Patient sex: F
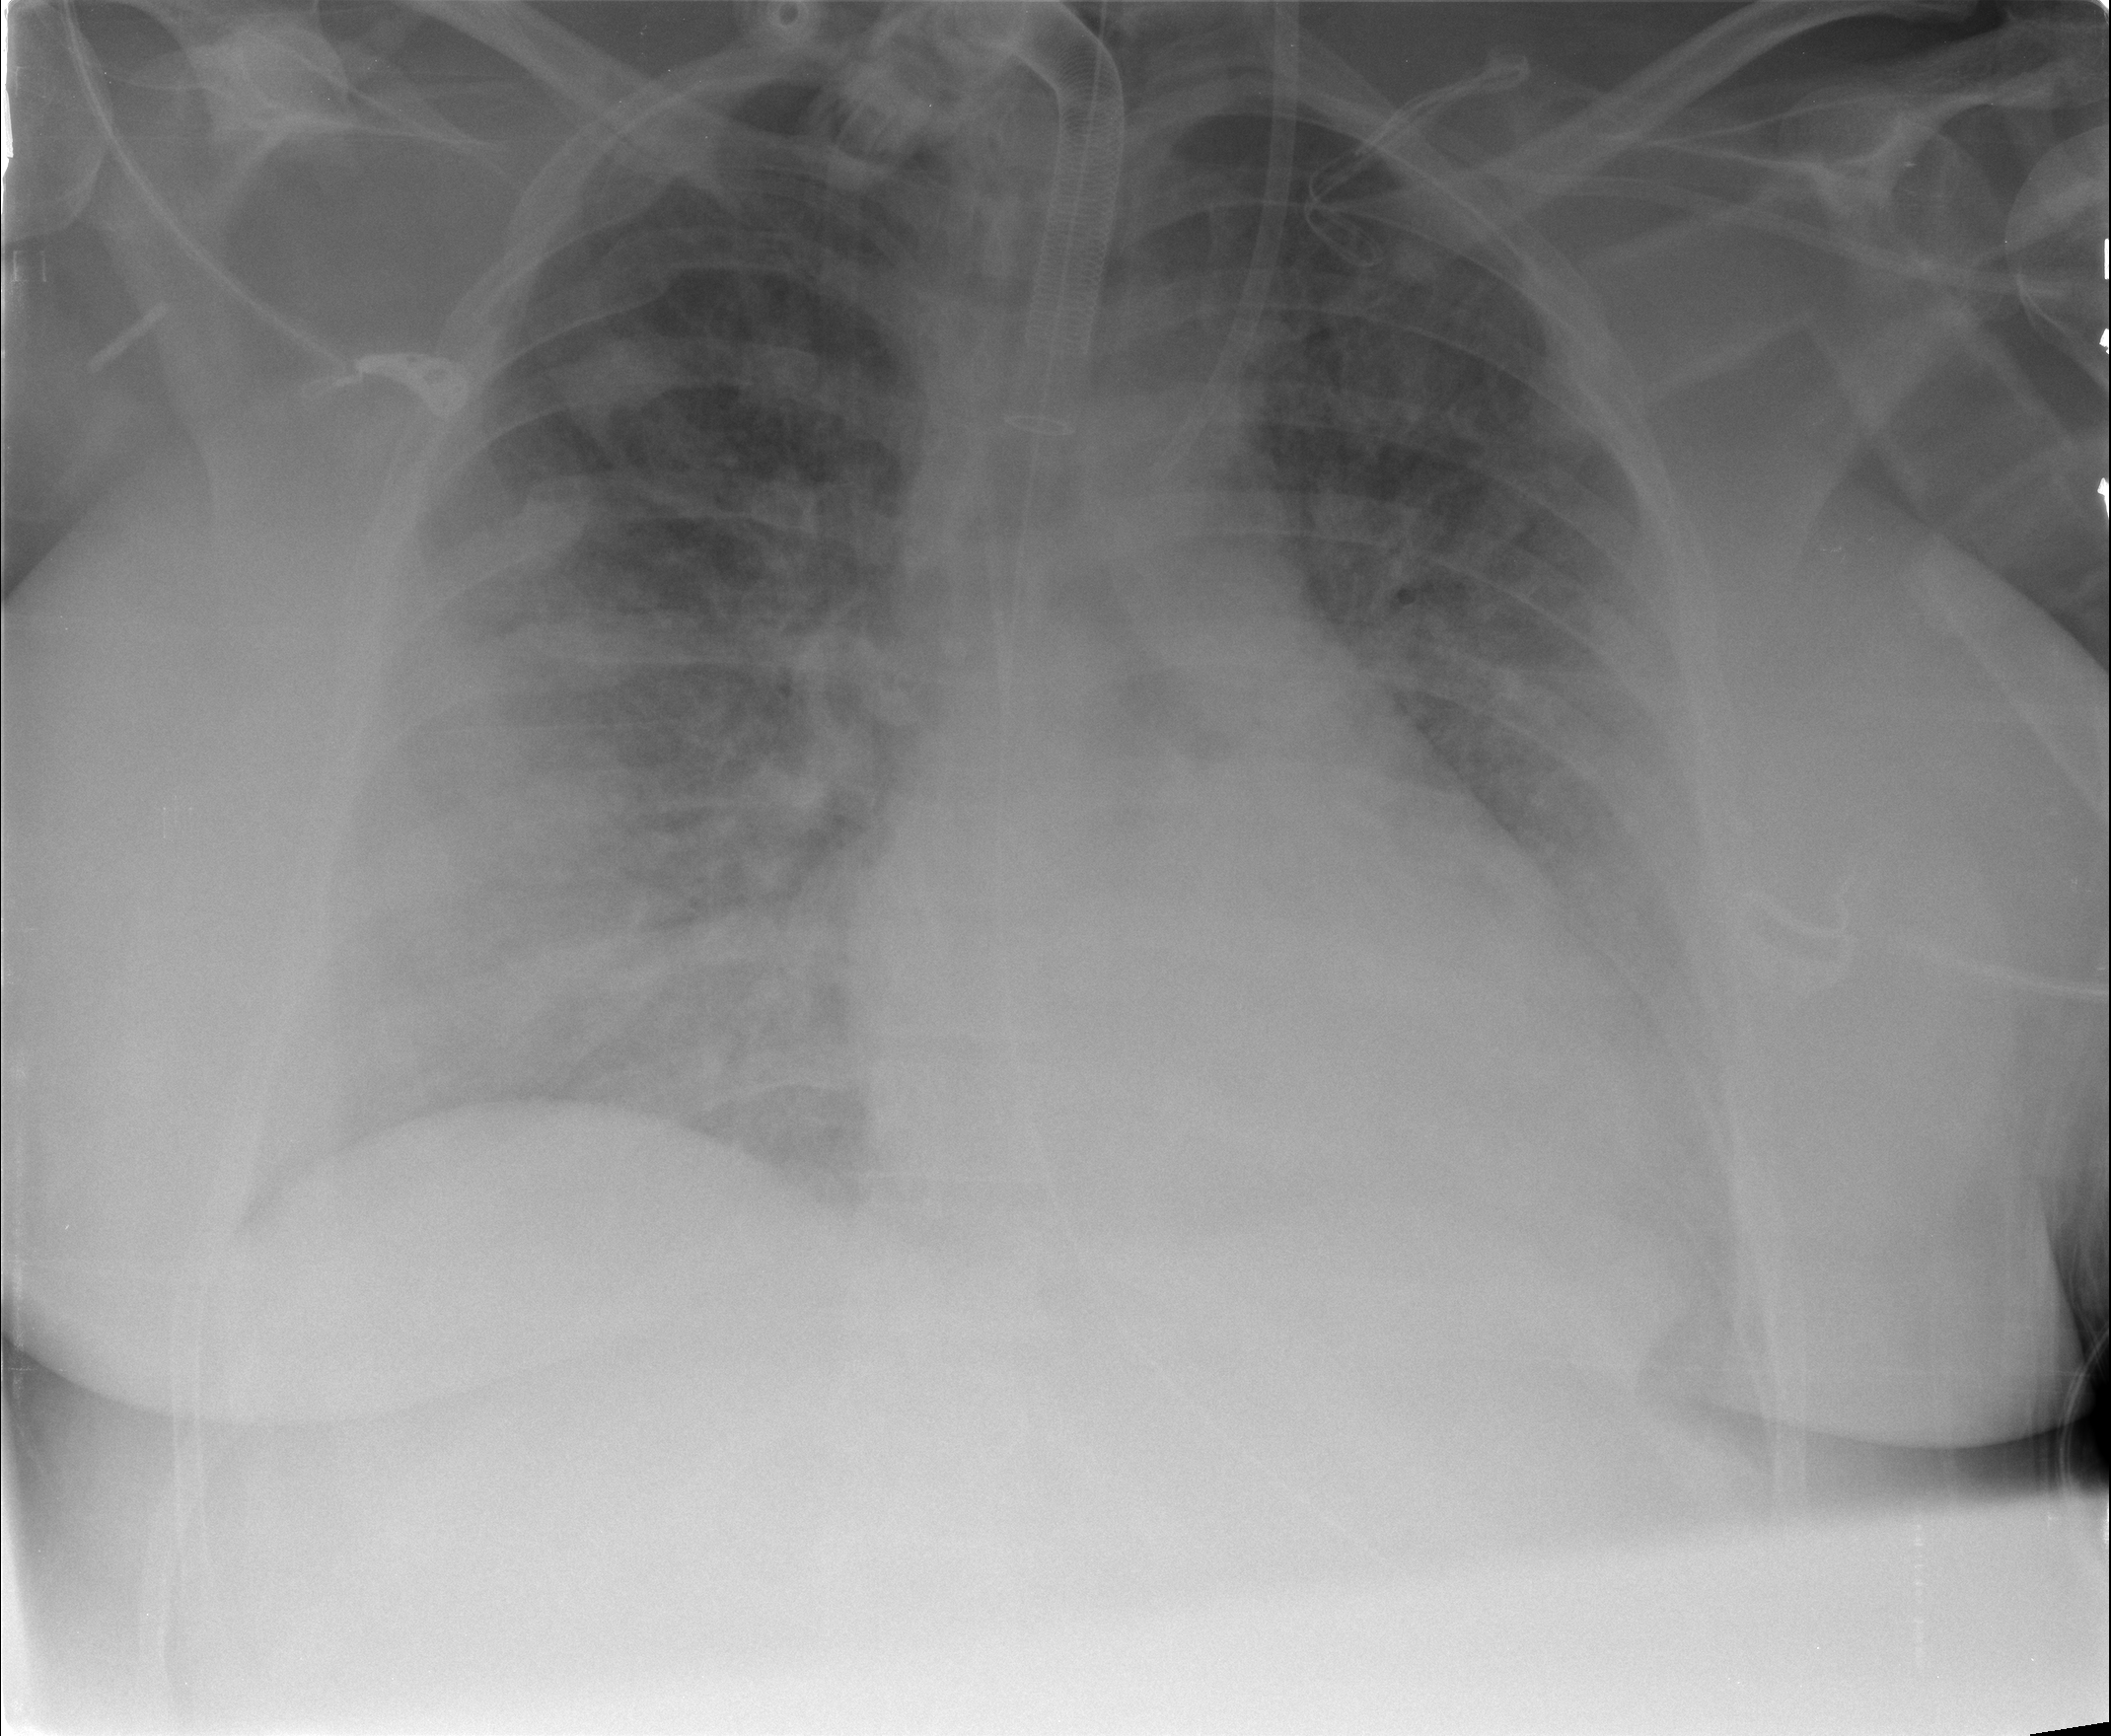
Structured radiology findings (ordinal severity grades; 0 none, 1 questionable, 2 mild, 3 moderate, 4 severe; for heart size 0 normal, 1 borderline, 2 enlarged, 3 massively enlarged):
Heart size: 0
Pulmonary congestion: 2
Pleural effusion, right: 2
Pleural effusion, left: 2
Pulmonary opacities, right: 3
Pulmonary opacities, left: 2
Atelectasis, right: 2
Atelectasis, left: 2